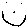
Label: smiley face